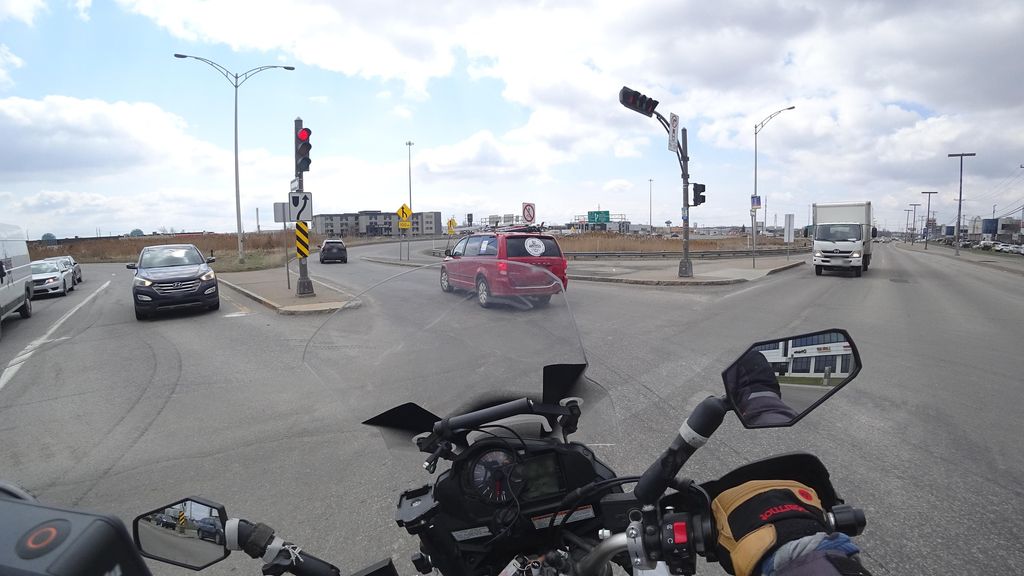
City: quebec_city